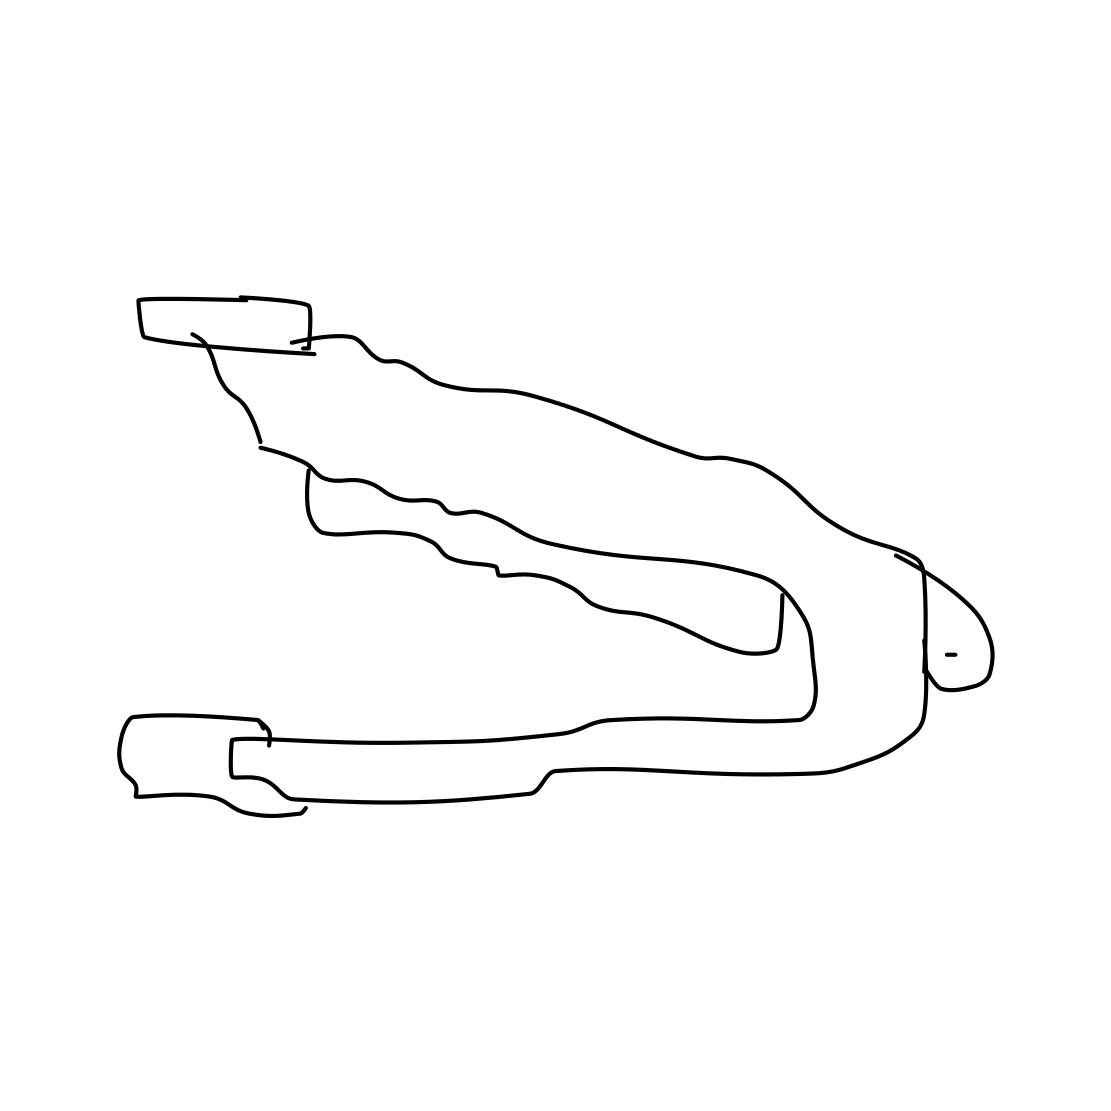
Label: stapler